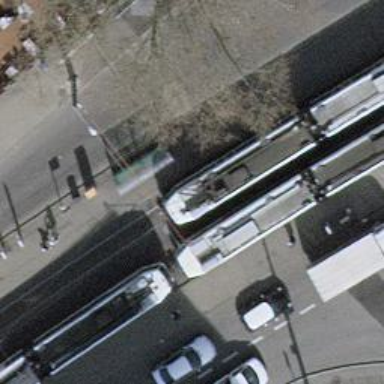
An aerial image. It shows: Tram stop with stop position for public transport.